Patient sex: F
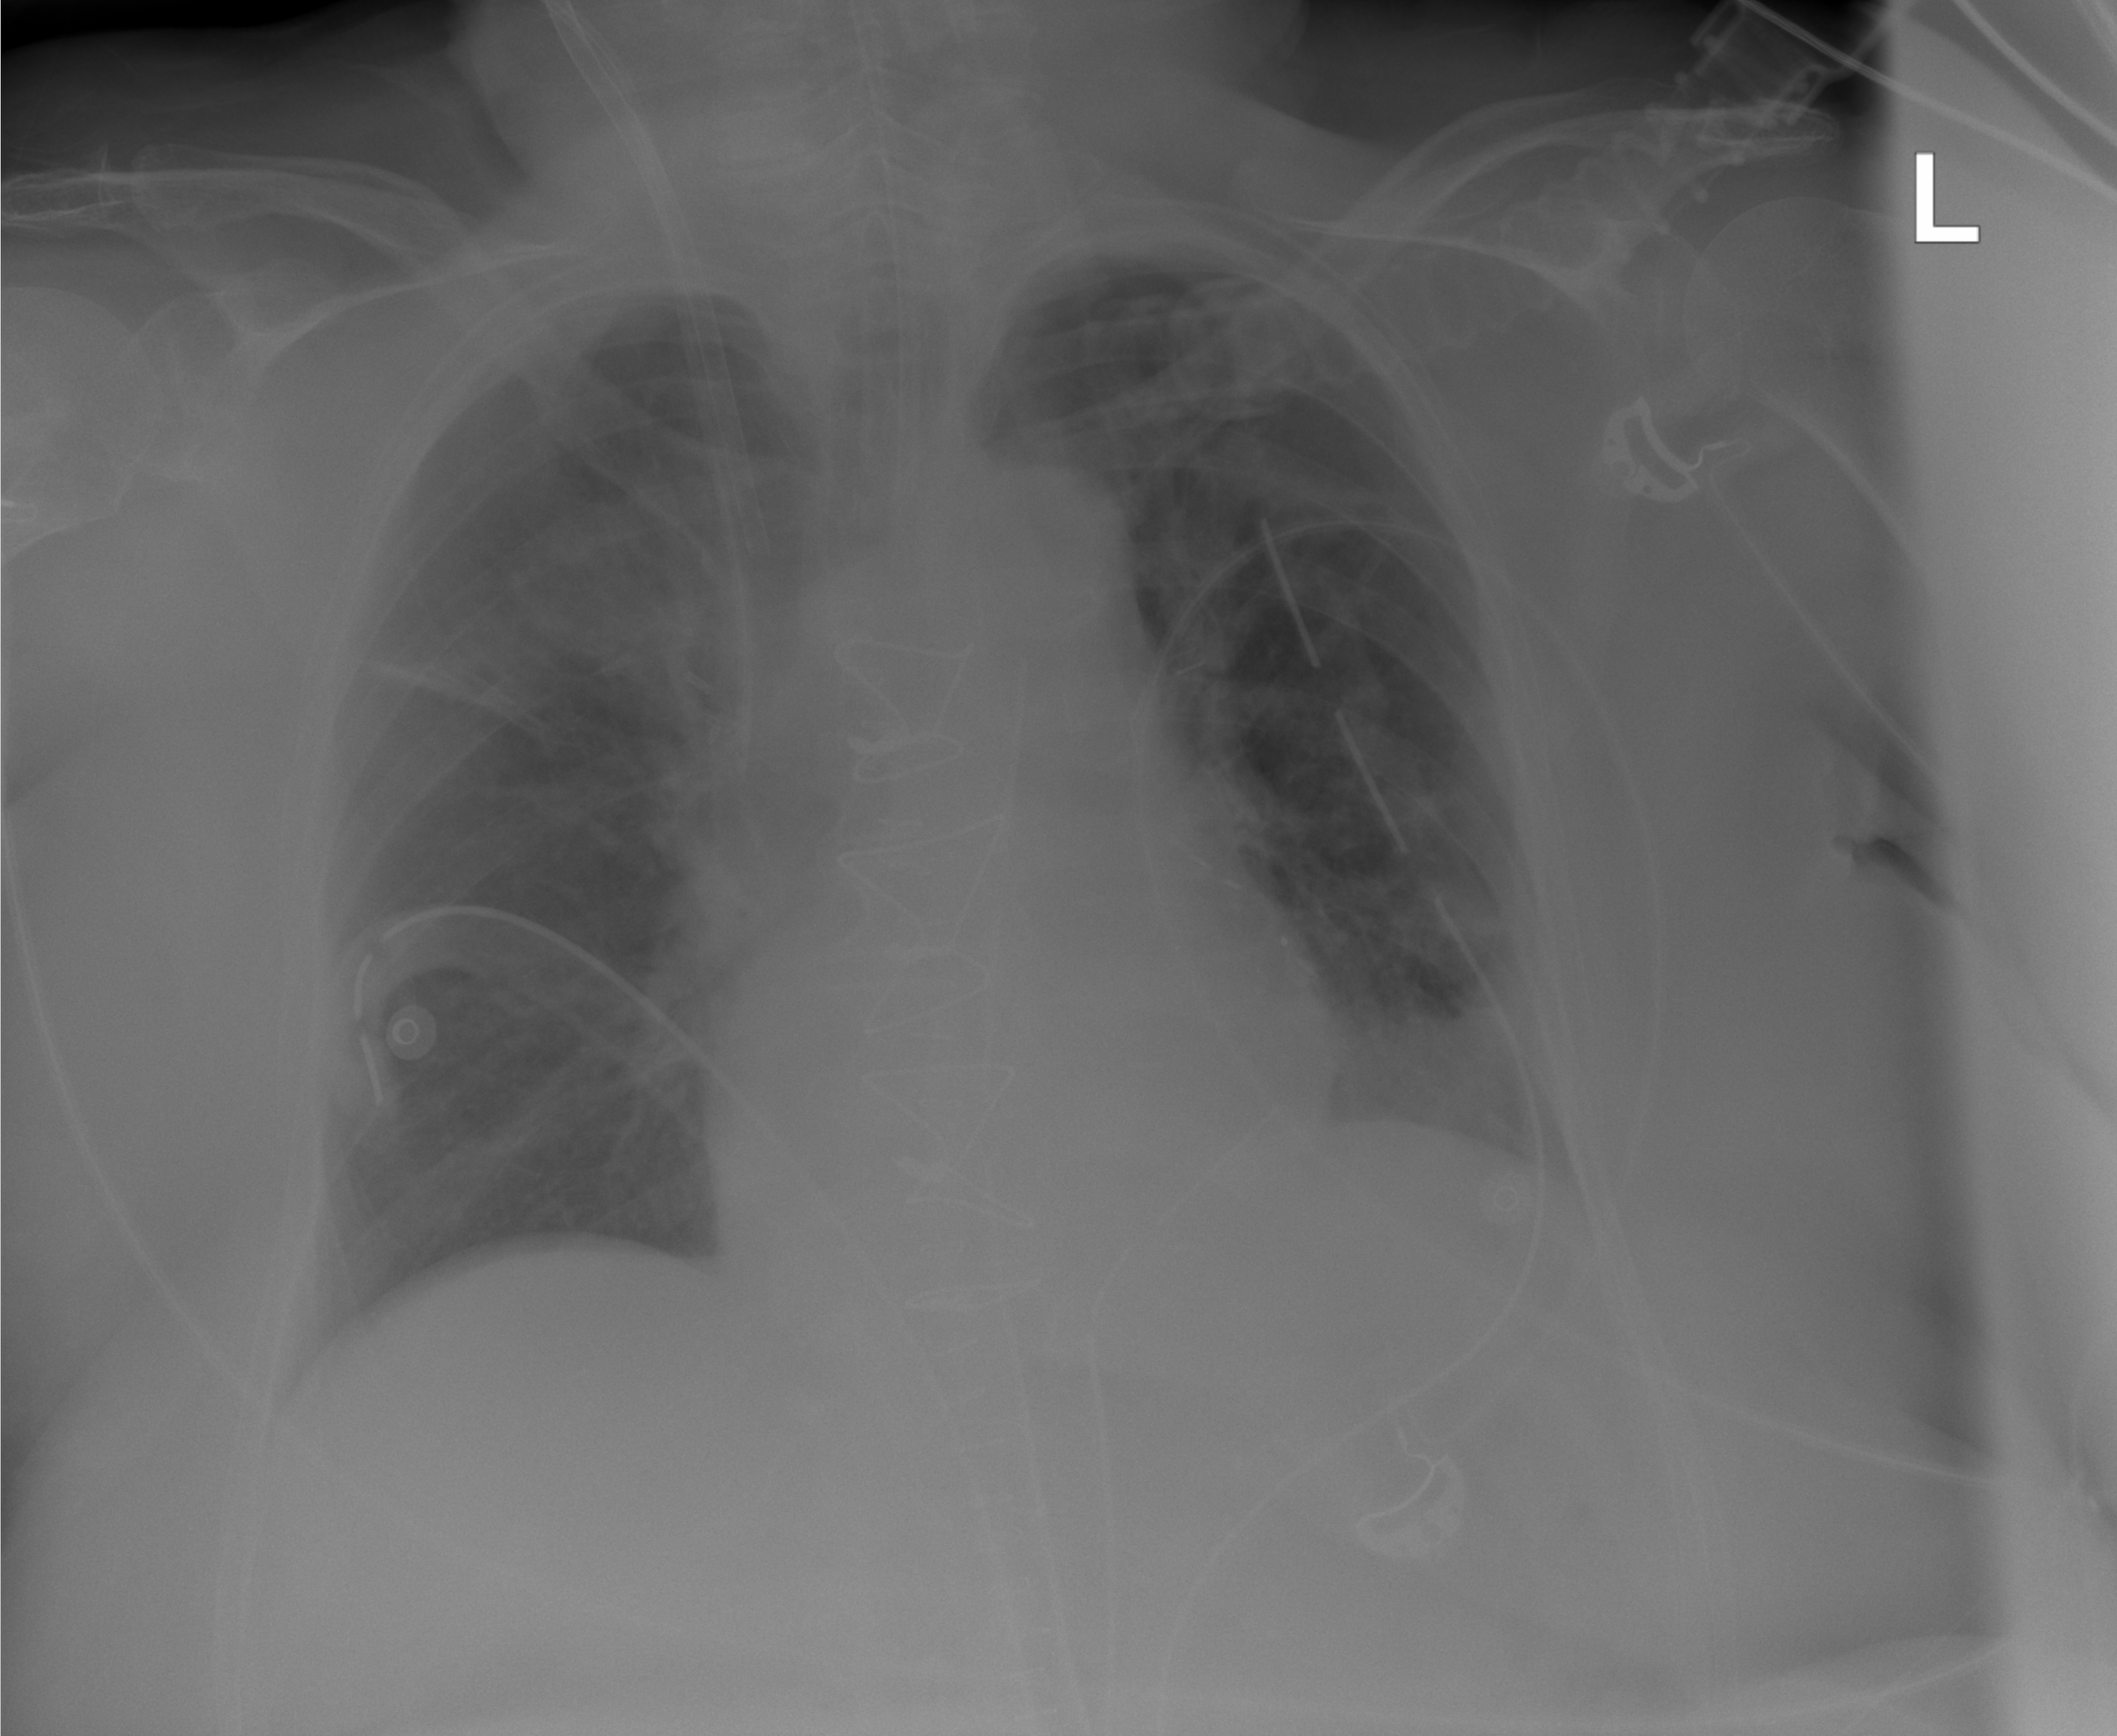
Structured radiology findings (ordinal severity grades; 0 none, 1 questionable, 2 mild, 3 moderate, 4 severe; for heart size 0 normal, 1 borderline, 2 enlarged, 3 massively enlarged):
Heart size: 0
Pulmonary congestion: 0
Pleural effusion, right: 2
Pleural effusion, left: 1
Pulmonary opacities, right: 0
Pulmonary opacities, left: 0
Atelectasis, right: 2
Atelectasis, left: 2